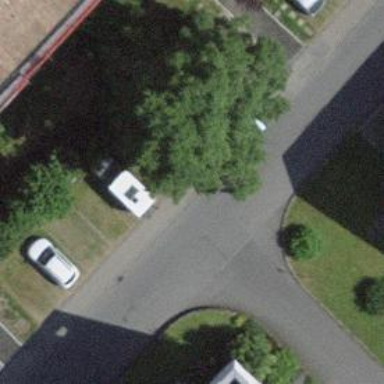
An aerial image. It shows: Kerb barrier.